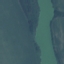
Land use / land cover: River